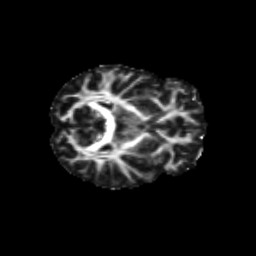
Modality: FA
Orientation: axial
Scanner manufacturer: siemens
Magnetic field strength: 3 T
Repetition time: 9.2 s
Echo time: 0.084 s